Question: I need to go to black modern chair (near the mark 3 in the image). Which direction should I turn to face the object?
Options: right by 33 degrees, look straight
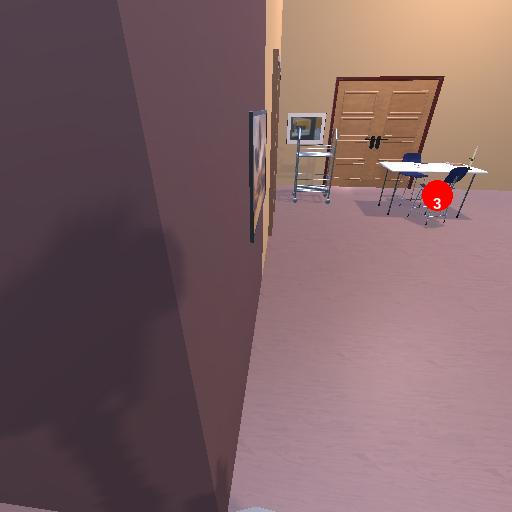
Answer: right by 33 degrees